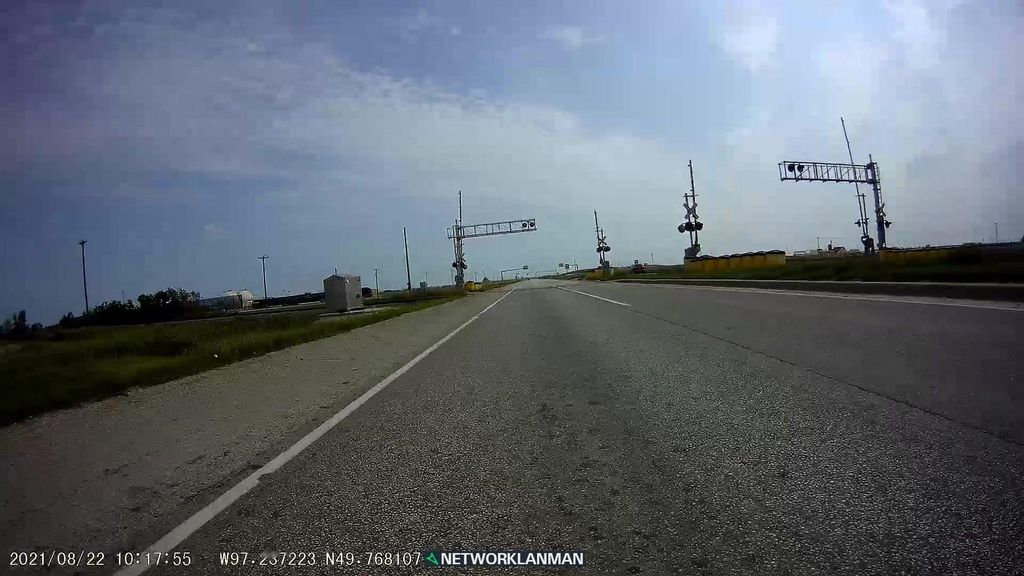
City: winnipeg